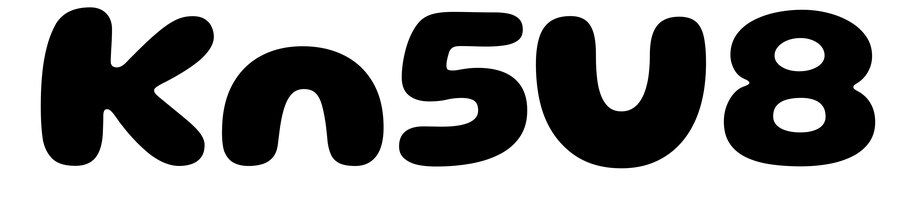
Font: Gluten_Bold